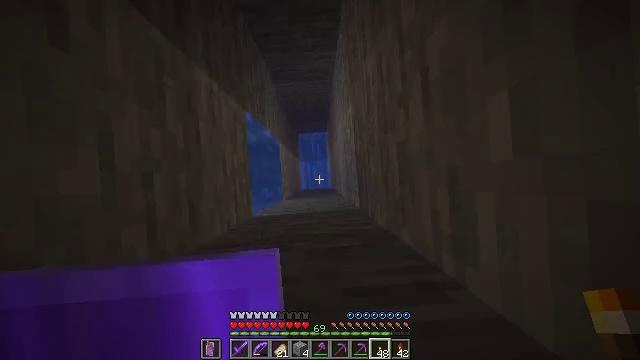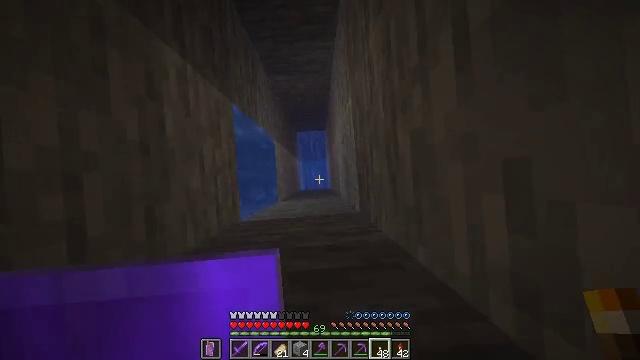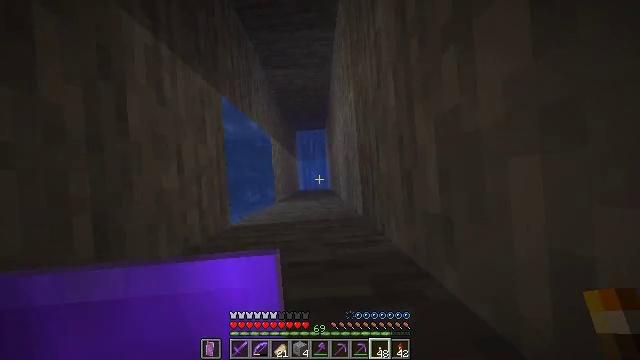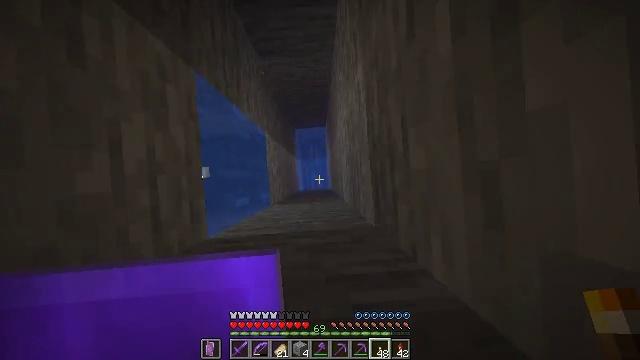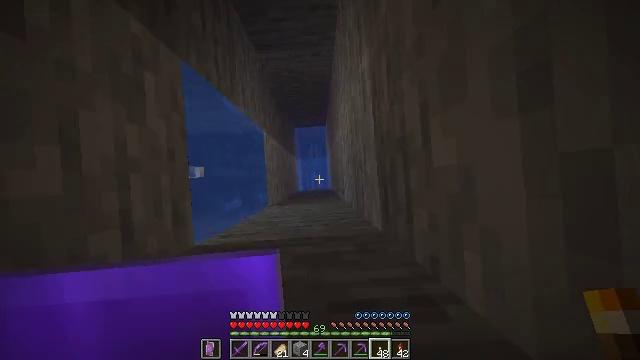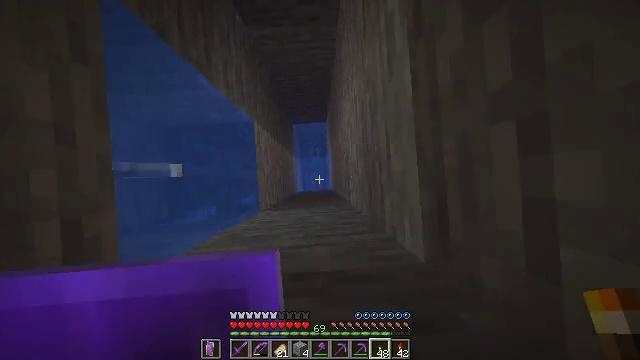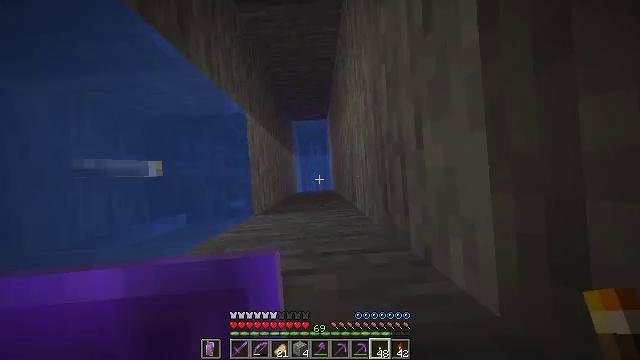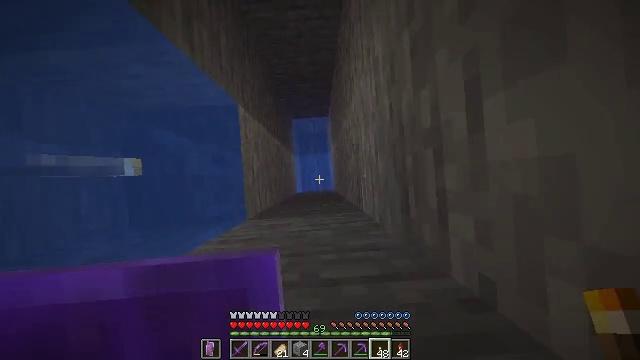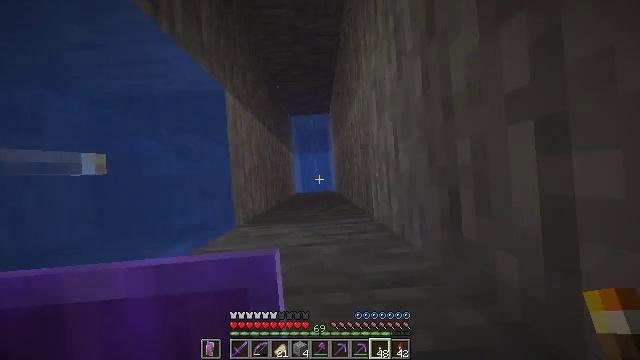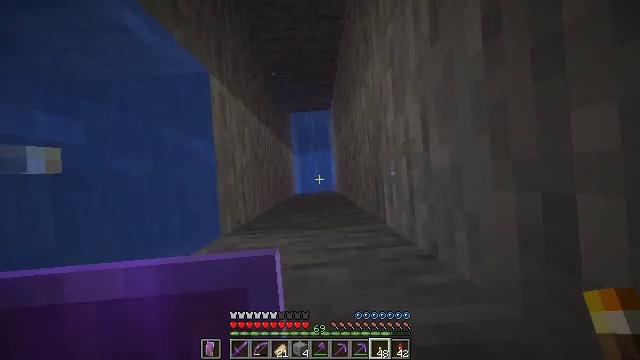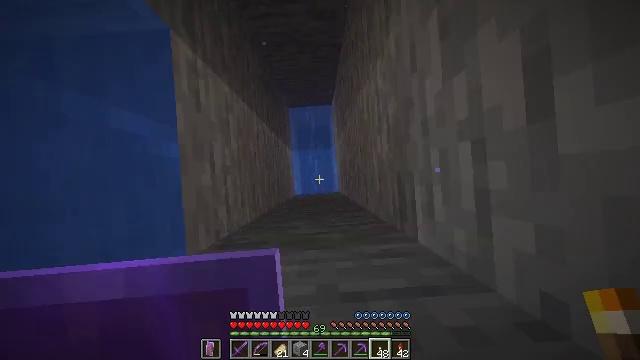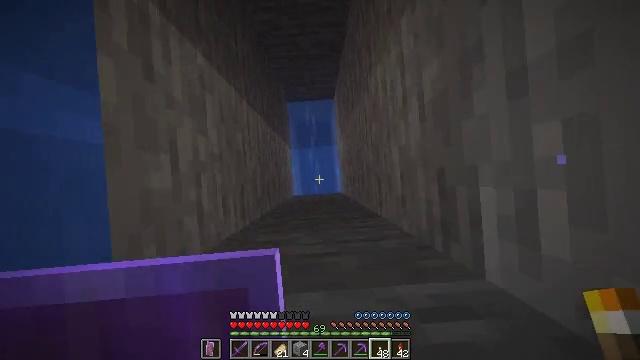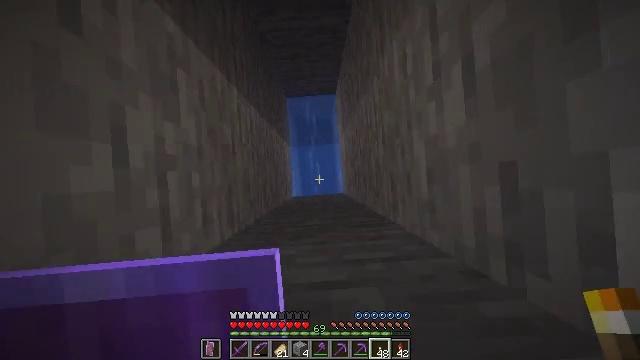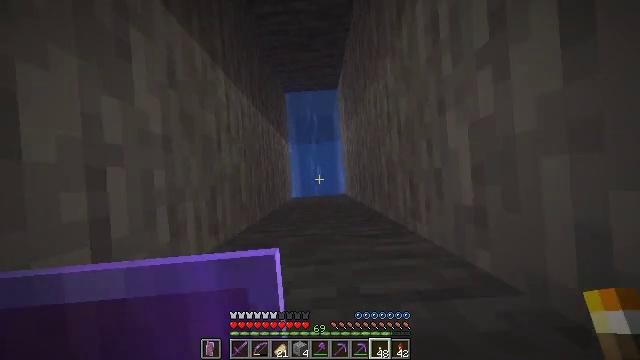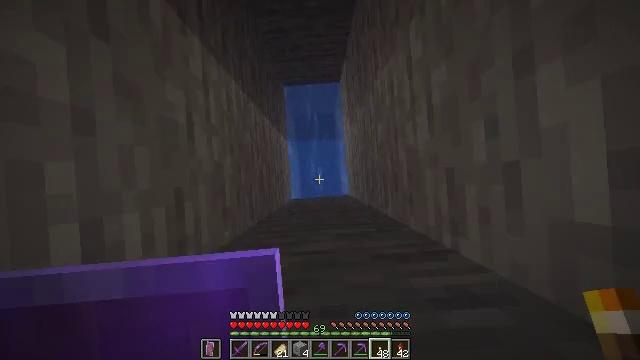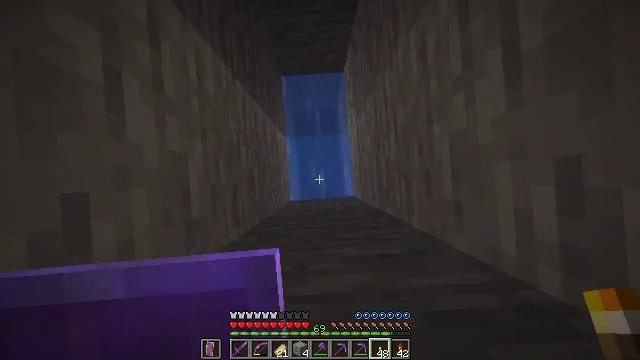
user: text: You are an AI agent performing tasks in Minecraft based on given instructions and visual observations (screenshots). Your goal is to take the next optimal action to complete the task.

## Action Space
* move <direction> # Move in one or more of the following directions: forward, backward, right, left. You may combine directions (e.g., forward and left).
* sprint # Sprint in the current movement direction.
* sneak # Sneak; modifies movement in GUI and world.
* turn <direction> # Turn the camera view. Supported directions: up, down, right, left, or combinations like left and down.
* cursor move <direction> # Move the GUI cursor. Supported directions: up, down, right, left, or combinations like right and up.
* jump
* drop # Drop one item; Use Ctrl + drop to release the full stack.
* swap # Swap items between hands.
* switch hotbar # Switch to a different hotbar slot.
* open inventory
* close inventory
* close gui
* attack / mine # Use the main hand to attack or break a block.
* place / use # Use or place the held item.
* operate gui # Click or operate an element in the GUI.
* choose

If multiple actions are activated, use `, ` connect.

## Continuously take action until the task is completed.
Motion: motion action
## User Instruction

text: Polish the andesite into polished andesite at the crafting table.
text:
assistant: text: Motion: move forward, sprint, jump
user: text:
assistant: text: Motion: move forward, sprint, jump
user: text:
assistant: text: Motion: move forward, sprint, jump
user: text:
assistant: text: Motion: move forward, sprint, jump
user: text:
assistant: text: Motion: move forward, sprint, jump
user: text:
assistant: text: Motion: move forward, sprint, jump
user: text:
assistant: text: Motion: move forward, sprint, jump
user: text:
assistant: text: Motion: move forward, sprint, jump
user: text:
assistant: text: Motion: move forward, sprint, jump
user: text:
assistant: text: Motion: move forward, sprint, jump
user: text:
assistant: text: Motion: move forward, sprint, jump
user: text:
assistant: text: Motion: move forward, sprint, jump
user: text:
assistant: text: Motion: move forward, sprint, jump
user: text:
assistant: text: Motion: move forward, sprint, jump
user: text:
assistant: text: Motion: move forward, sprint, jump
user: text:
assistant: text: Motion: move forward, sprint, jump
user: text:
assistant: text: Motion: move forward, sprint, jump
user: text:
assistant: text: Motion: move forward, sprint, jump
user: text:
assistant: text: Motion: move forward, sprint, jump
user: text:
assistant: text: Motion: move forward, sprint, jump
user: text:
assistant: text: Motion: move forward, sprint, jump
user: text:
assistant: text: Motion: move forward, sprint, jump
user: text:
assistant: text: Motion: move forward, sprint, turn right and down, jump
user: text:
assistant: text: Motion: move forward and move right, sprint, turn right and down, jump
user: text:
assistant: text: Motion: move forward and move right, sprint, jump
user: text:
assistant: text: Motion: move forward and move right, sprint, jump
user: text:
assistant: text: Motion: move forward, sprint, turn left and down, jump
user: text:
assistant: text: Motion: move forward, sprint, turn left and down, jump
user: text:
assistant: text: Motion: move forward, sprint, turn left and down, jump
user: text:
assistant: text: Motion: move forward, sprint, turn left and down, jump